Field crop: maize
Growth stage: 1
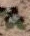
Species: chenopodium